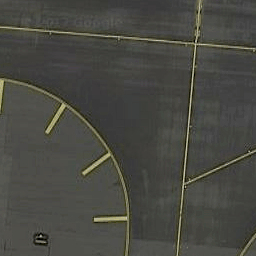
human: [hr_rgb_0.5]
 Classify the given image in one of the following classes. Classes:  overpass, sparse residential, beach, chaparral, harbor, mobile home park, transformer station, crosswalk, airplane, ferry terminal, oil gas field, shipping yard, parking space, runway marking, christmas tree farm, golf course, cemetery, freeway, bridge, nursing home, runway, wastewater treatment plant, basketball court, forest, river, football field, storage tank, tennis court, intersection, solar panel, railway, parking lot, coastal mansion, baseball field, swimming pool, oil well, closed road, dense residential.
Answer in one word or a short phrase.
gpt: runway marking